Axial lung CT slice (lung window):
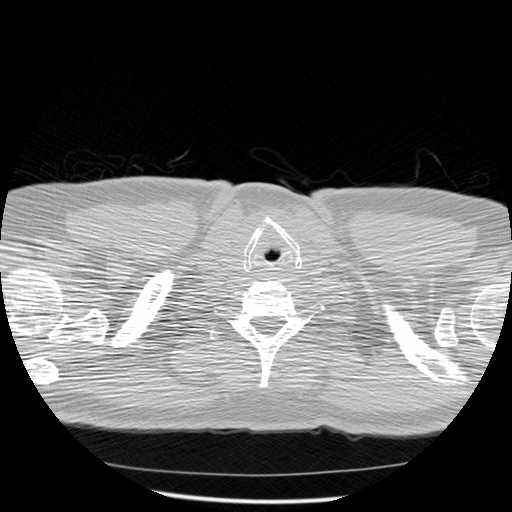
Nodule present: no